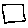
Label: square